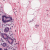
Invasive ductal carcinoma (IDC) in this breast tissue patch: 0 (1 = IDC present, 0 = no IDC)